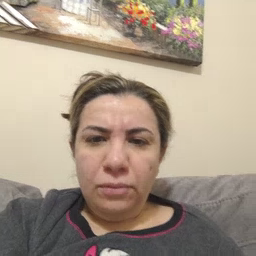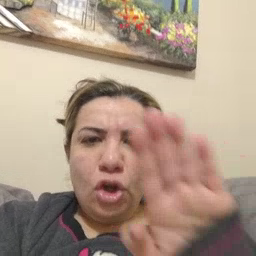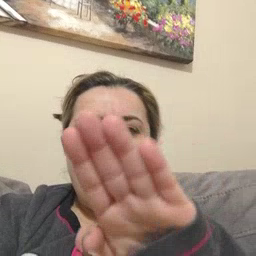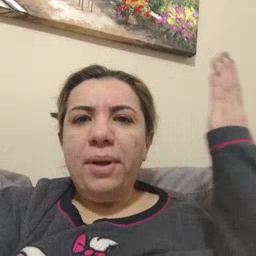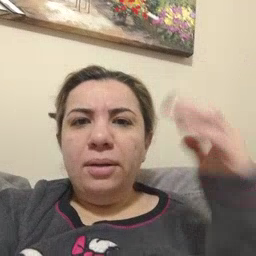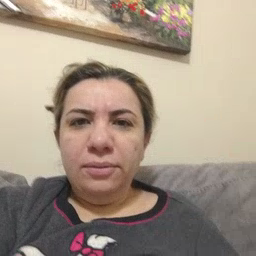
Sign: open